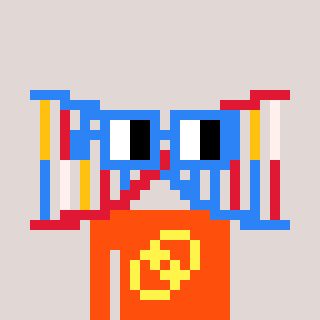
a pixel art character with square blue glasses, a dna-shaped head and a orange-colored body on a warm background